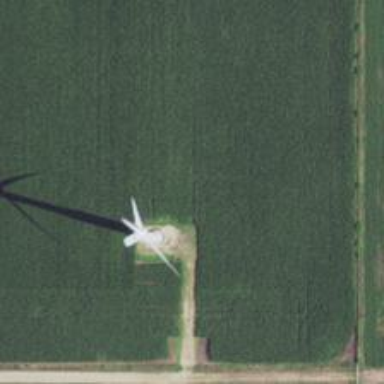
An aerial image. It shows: Wind turbine generating power.